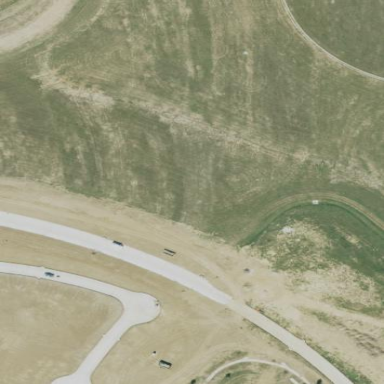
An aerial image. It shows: Dog park for leisure land.